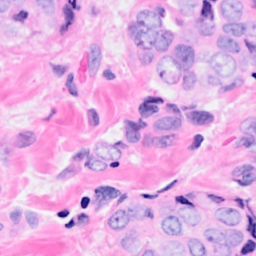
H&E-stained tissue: Breast